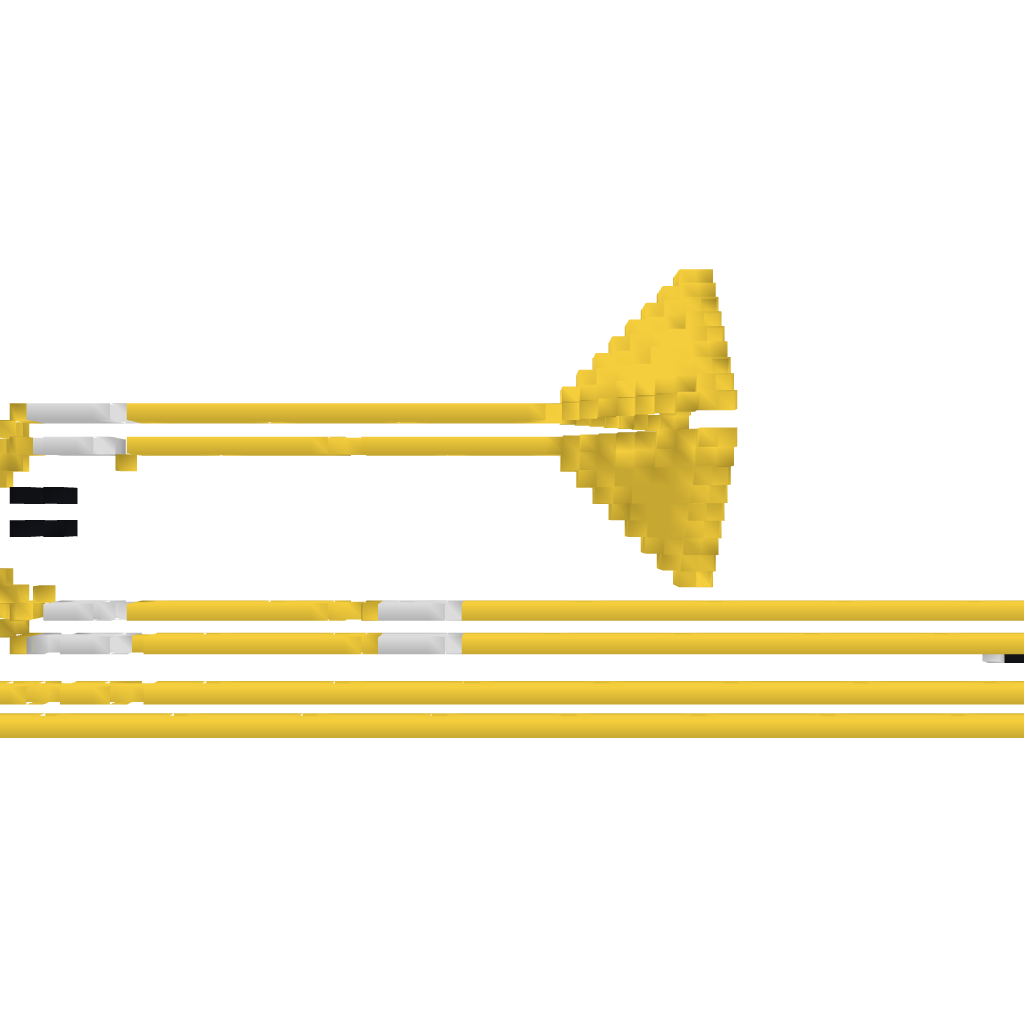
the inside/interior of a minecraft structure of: Trombone - By Cybersneeze